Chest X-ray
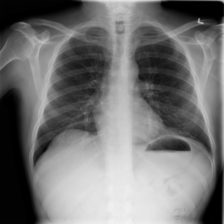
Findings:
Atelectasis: negative
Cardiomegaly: negative
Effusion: negative
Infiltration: positive
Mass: negative
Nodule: negative
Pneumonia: negative
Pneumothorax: negative
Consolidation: negative
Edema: negative
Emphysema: negative
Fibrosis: negative
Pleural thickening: negative
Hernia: negative